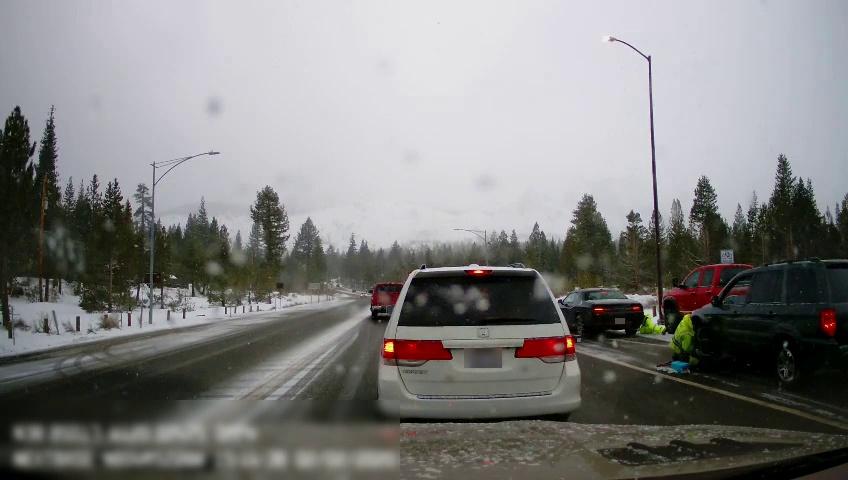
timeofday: Day
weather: Snowy
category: Drivable Space
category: Vehicles | Van
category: Vehicles | SUV
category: Vehicles | Truck
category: Pedestrians
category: Pedestrians
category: Vehicles | Car
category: Vehicles | Truck
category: Lanes | Current Lane
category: Lanes | Alternate Lane
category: Lanes | Alternate Lane
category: Lanes | Alternate Lane
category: Traffic | Signs